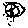
Label: line